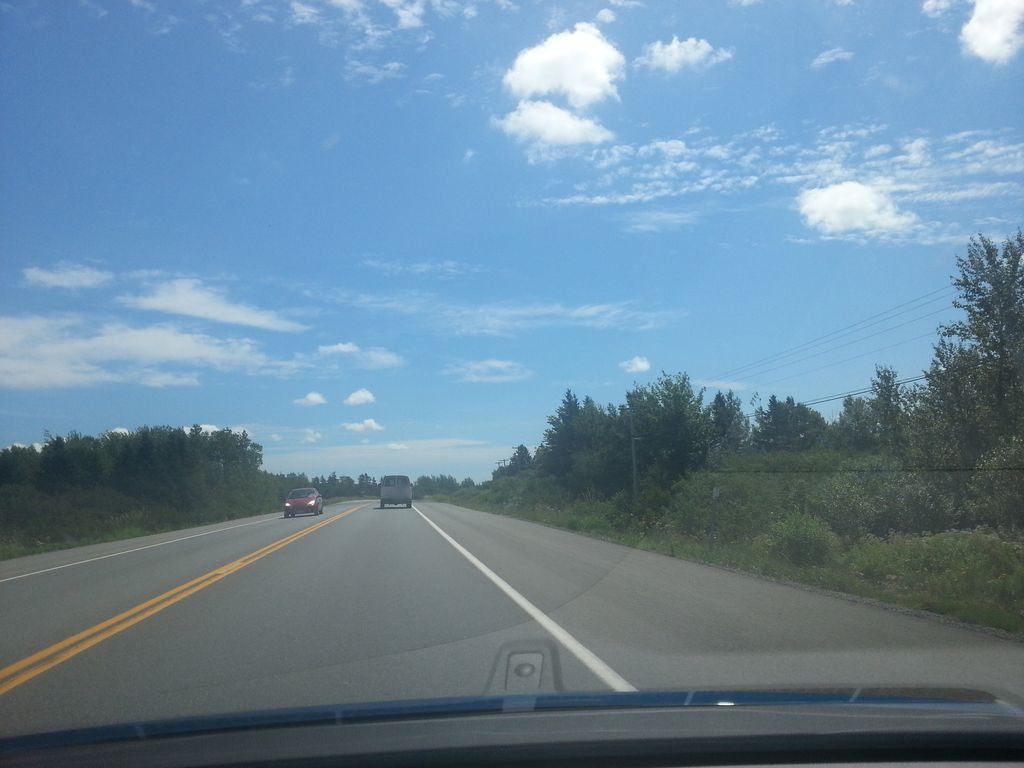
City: charlottetown